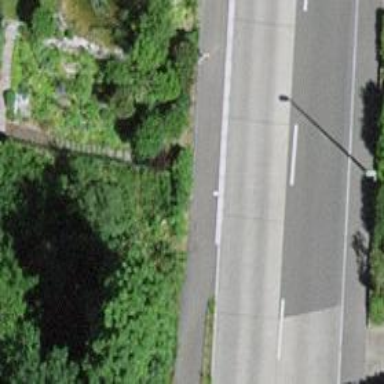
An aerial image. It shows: Platform for public transport. The platform is located by the road.